Field crop: tomato
Growth stage: 1
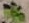
Species: solanum